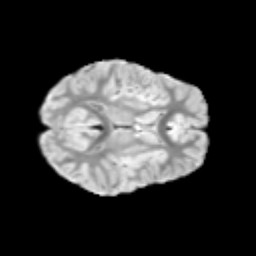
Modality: T2w
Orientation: axial
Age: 9
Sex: female
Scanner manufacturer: siemens
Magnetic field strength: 3 T
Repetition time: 3.8 s
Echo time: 0.07 s